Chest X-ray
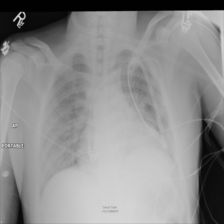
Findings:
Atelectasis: negative
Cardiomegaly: negative
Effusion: negative
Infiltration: negative
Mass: negative
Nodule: negative
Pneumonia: negative
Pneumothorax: positive
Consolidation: negative
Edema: negative
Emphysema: negative
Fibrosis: negative
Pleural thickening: negative
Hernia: negative